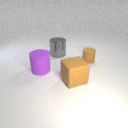
small brown rubber cylinder behind large brown rubber cube